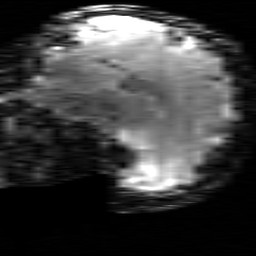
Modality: T2starw
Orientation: sagittal
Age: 19
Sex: female
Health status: healthy
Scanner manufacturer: siemens
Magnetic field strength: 3 T
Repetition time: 0.7 s
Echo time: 0.02 s